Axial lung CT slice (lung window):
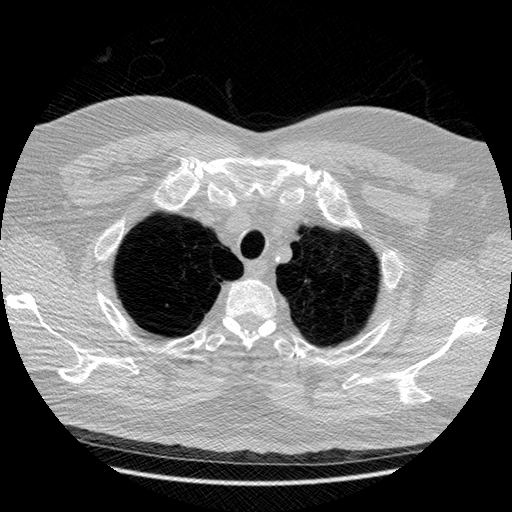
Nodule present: no